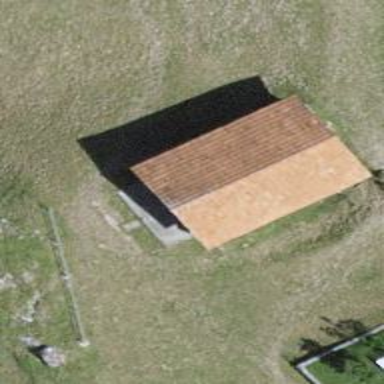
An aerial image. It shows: Stable building.